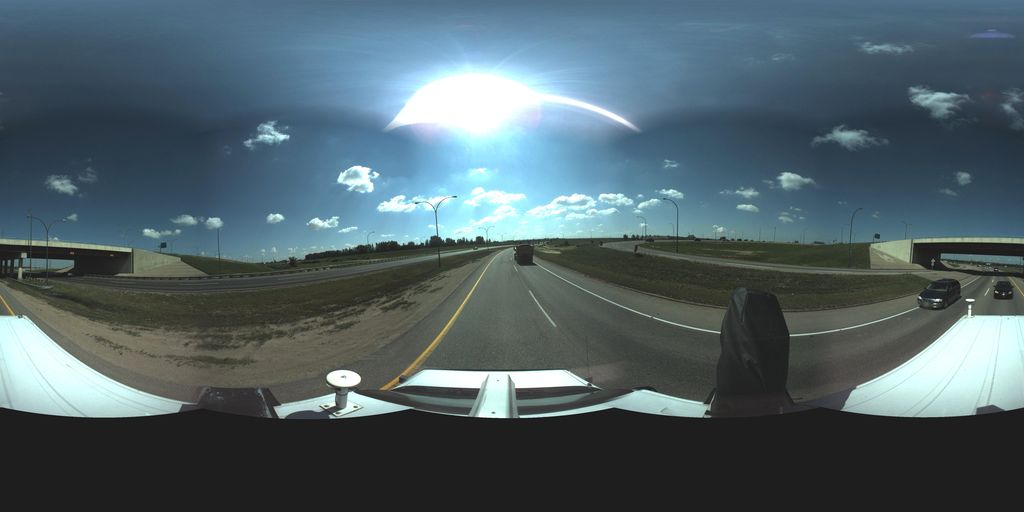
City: saskatoon